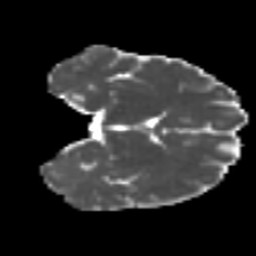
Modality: MD
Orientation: coronal
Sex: female
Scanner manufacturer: ge
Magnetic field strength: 3 T
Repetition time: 7 s
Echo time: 0.08 s